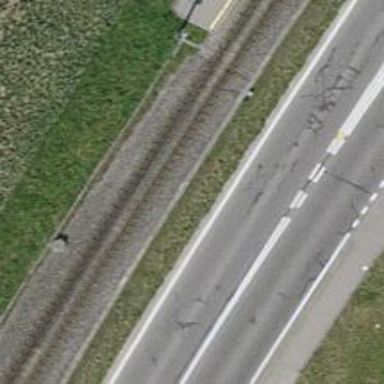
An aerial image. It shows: Narrow-gauge railway track with one electrified contact line.